Interaction volume radius: 5 \u00c5
Interaction volume height: 25 \u00c5
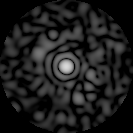
Disorder parameter: 0.813